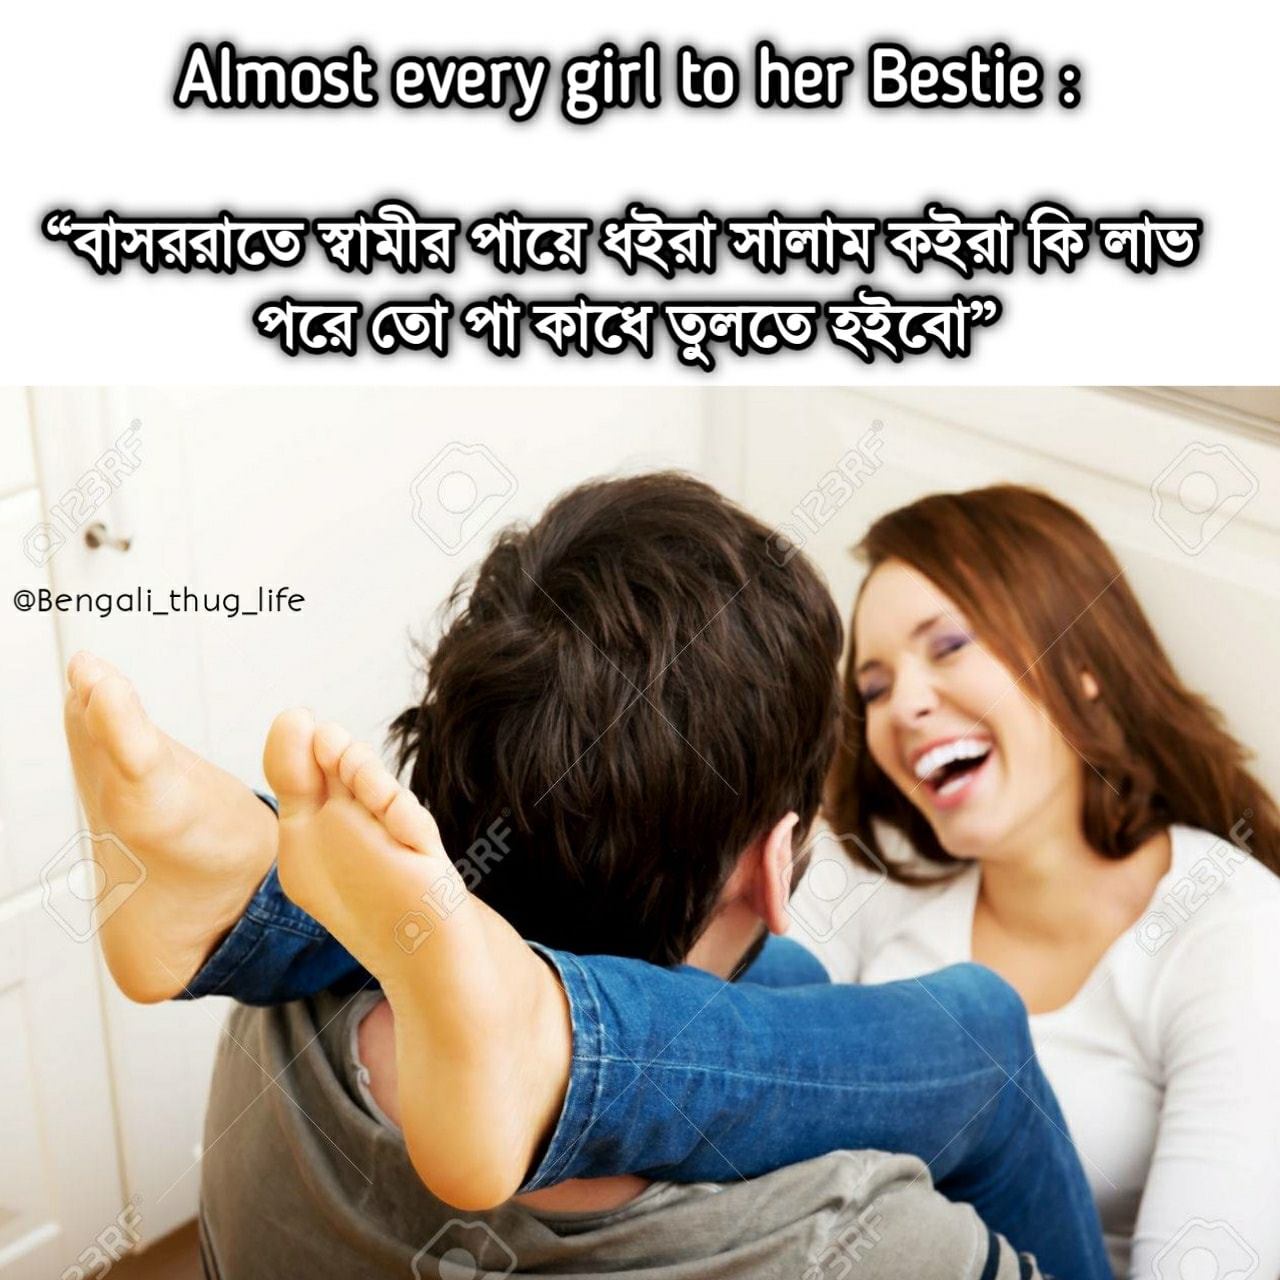
Caption: Almost every girl to her Bestie : "বাসররাতে স্বামীর পায়ে ধইরা সালাম কইরা কি লাভ পরে তো পা কাঁধে তুলতে হইবো"
Label: hate